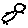
Label: bird